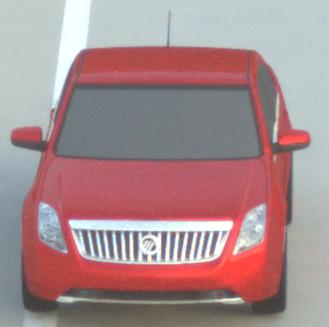
Make: Mercury
Model: Milan
Detailed model: -
Model produced from: 2009
Model produced until: 2010
Doors: 4
Color: red
Road condition: dry road
Daytime: sunrise or sunset
Contrast: low contrast